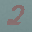
Label: 2